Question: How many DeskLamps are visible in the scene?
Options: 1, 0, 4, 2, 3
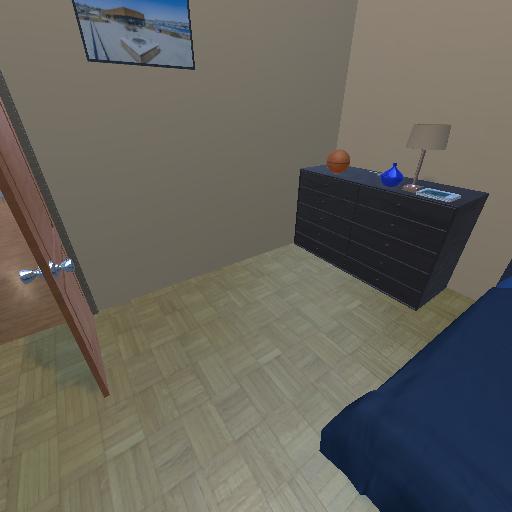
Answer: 1